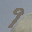
Label: 9